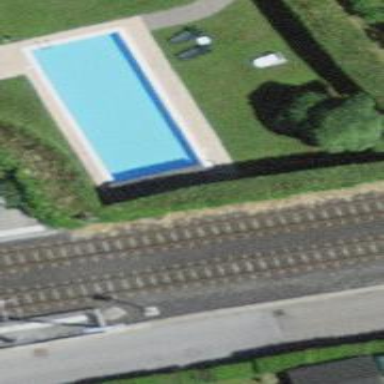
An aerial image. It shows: Swimming pool located in leisure land.